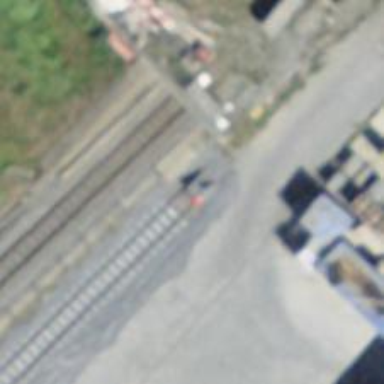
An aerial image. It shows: Railway buffer stop.